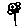
Label: flower